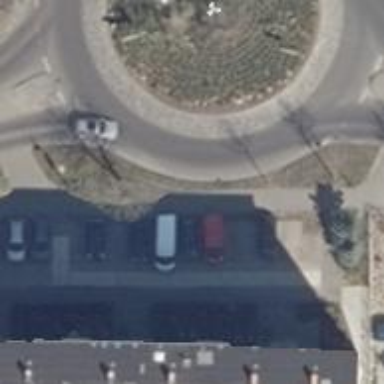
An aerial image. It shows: Secondary road with asphalt surface leading to roundabout.